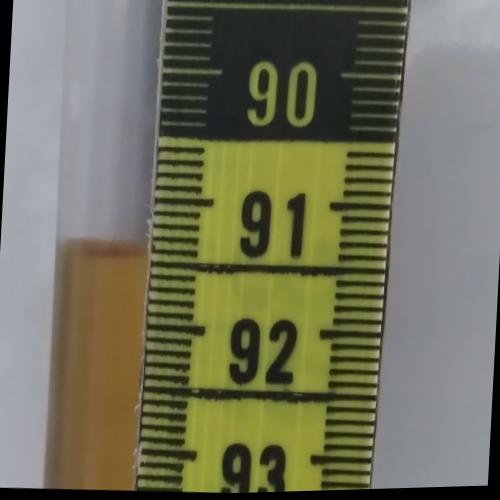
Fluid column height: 91.4 cm